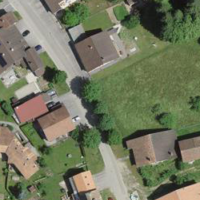
EUNIS habitat code: 55
Species observed at this site:
Lamium album
Plantago media